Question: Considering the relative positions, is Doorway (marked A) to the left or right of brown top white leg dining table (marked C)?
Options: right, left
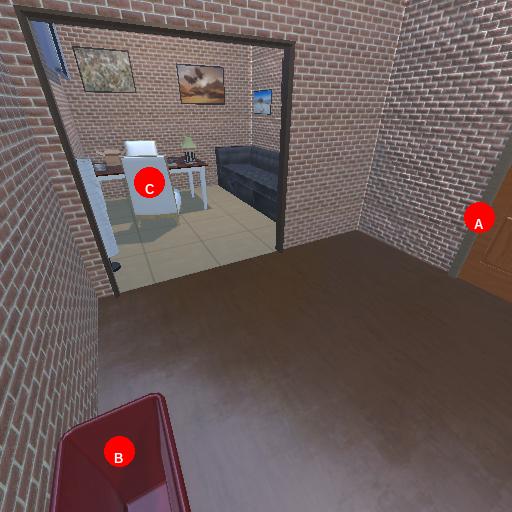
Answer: right